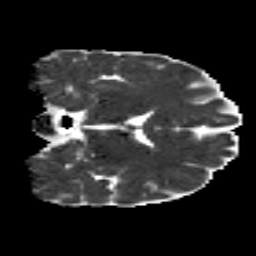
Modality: MD
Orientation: coronal
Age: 31
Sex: male
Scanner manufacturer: siemens
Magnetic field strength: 3 T
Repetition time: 8.8 s
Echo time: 0.085 s